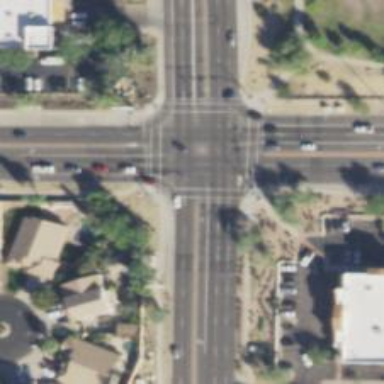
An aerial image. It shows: Crossing road.